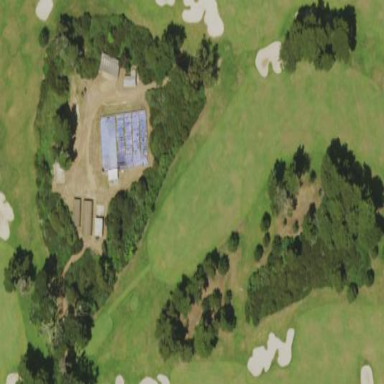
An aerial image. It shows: Area with grass used as rough in golf course.